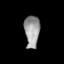
Tissue: skin
Cell type: Epithelial cells
Senescence score: 0.2775
Nuclear area (px): 473
Mean DAPI intensity: 154.116